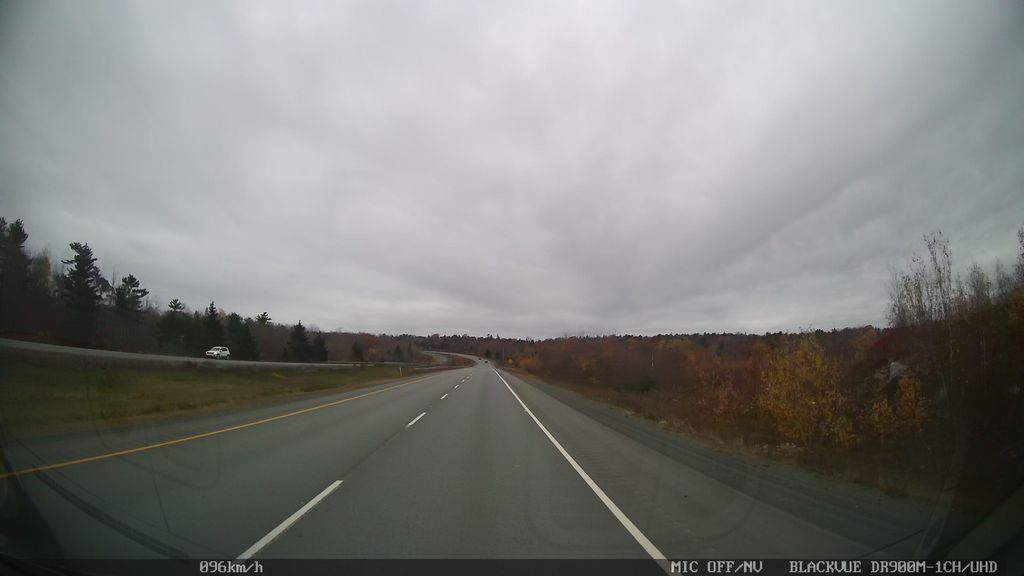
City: halifax